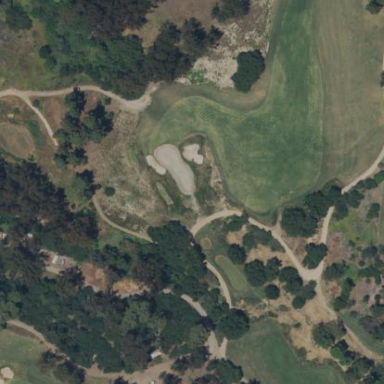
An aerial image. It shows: Golf rough area.